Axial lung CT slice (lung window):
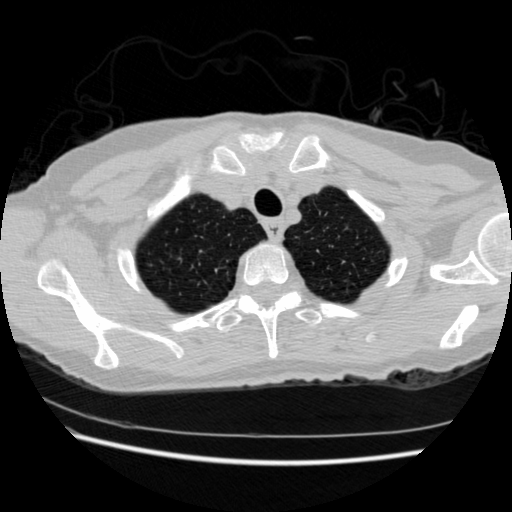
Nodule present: no